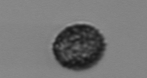
Label: Pseudochattonella_farcimen